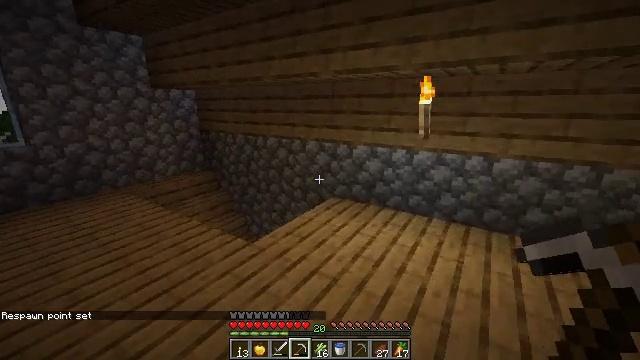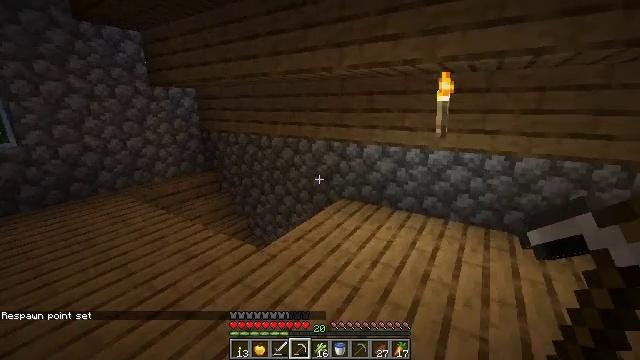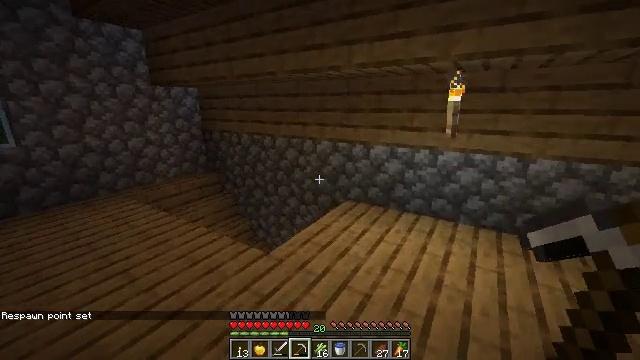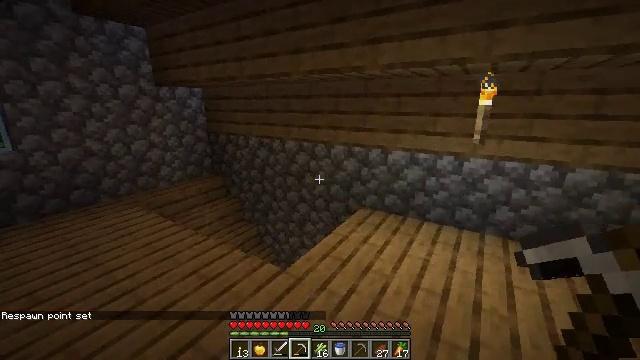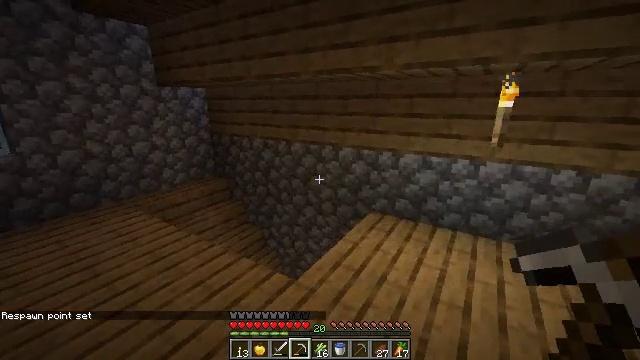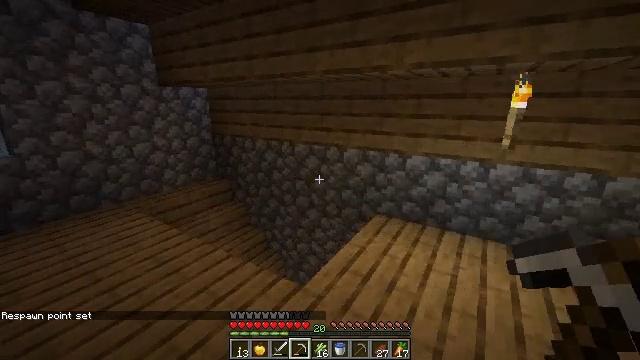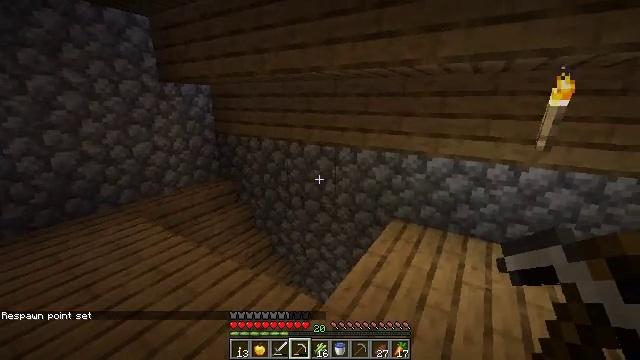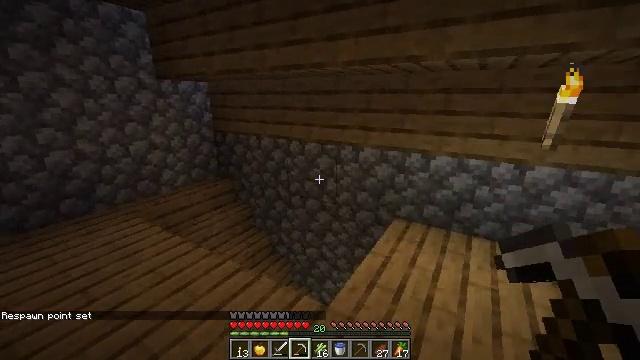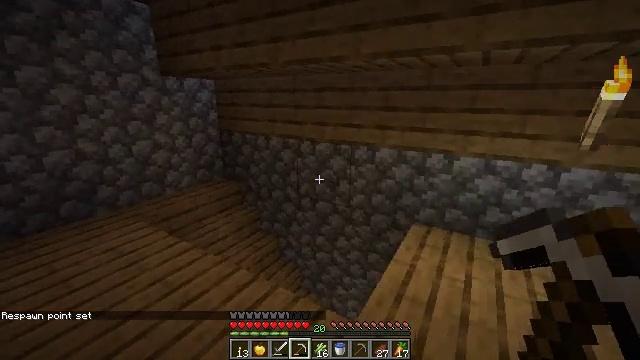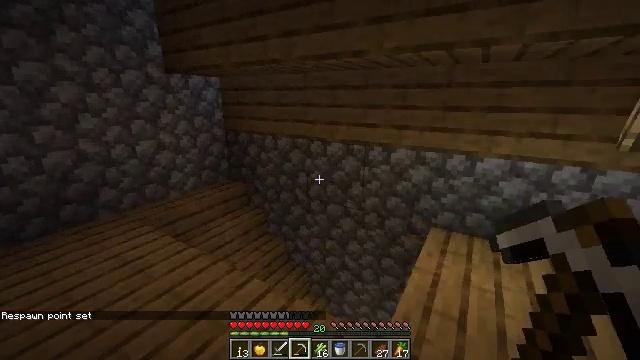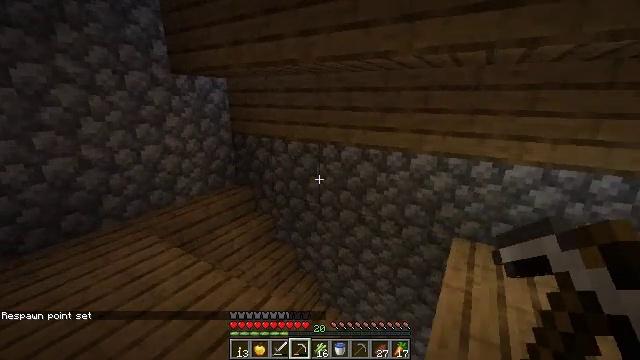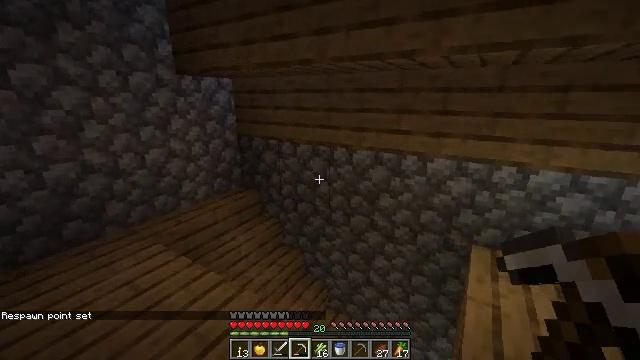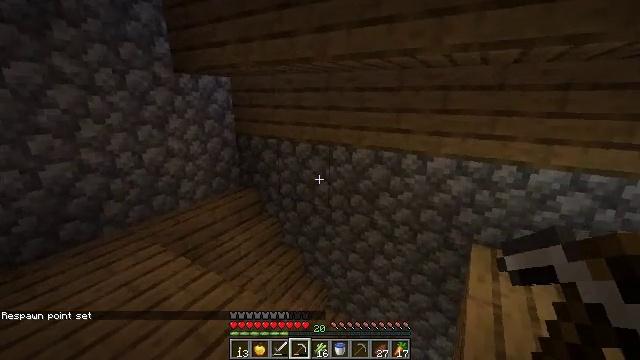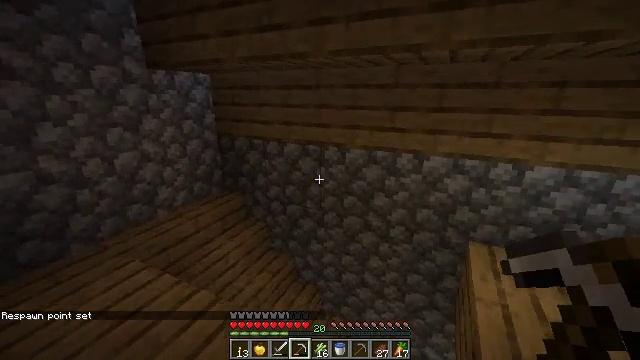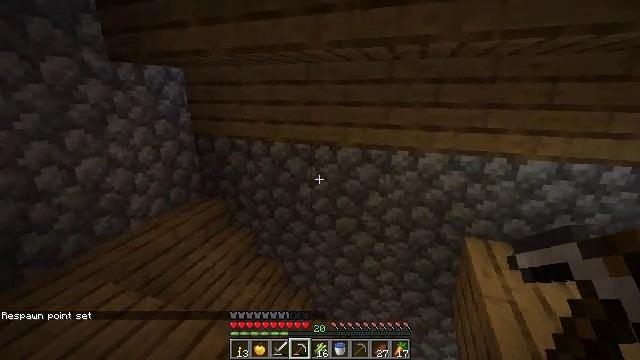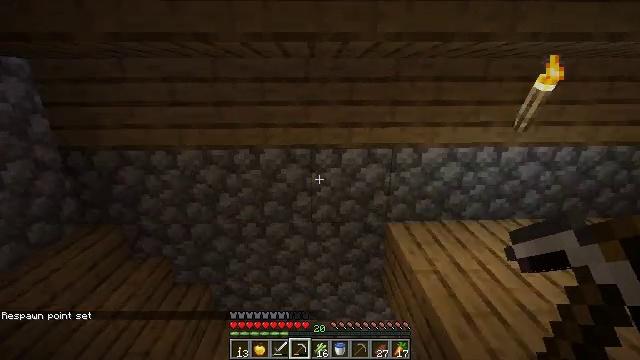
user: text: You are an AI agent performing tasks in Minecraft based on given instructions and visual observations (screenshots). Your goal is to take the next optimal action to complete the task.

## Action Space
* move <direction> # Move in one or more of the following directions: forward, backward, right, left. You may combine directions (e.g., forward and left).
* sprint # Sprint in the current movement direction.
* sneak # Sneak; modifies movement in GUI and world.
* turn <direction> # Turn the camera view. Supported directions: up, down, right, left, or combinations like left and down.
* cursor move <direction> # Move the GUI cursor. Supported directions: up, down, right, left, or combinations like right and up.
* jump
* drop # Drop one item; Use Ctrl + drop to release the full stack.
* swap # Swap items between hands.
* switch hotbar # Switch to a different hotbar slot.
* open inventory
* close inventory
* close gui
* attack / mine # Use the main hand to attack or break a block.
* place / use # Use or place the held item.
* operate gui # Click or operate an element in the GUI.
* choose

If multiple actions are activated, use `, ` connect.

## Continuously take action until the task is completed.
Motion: motion action
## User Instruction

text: Craft a cartography table with the required materials.
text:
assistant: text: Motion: move forward and move left
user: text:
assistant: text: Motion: move forward and move left
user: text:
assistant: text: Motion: move forward and move left
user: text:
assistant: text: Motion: move forward and move left
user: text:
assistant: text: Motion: move forward and move left
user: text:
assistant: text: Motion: move forward and move left
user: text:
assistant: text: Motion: move forward and move left
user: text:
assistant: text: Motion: move forward and move left
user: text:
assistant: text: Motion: move forward and move left
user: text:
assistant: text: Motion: move forward and move left
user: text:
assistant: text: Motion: move forward and move left
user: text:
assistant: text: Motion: move forward and move left
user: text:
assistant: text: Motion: move forward and move left, turn right
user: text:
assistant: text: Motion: move forward and move left, turn right
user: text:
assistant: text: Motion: move forward and move left, turn right
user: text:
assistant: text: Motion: move forward and move left, turn right
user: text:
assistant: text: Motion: move left, turn right
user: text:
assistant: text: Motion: move left, turn right
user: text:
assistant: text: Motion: move left, turn right
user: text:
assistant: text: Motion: move left, turn right and down
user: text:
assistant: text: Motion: move left, turn right
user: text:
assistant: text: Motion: move left, turn right
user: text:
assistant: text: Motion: move back and move left, turn right
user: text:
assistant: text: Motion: move back and move left, turn right and up
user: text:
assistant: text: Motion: move back and move left, turn right and up
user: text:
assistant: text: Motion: move back and move left, turn right and up
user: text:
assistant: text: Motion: move back and move left, turn right and up
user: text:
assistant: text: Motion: move back and move left, turn up
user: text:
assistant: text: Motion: move back and move left
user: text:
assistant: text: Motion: move back and move right